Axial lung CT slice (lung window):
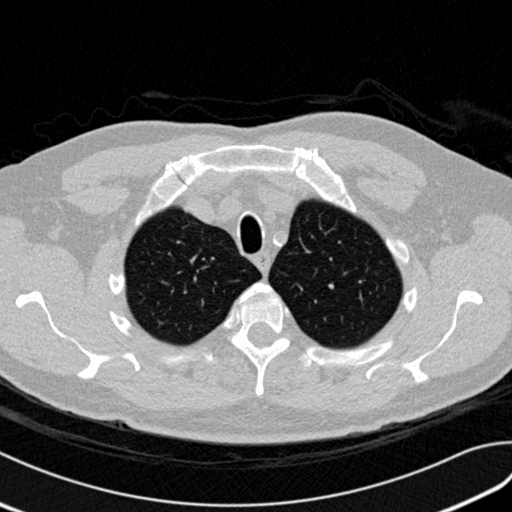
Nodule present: no